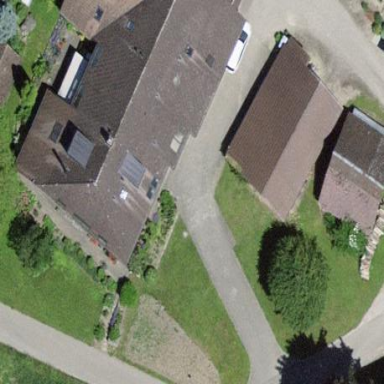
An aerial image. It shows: Farm building.